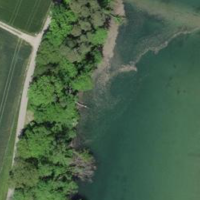
EUNIS habitat code: 15
Species observed at this site:
Corvus corone
Alcedo atthis
Sylvia borin
Botaurus stellaris
Aegithalos caudatus
Sylvia atricapilla
Larus cachinnans
Juglans regia
Poecile palustris
Larus michahellis
Cygnus olor
Ardea alba
Erithacus rubecula
Cuculus canorus
Dryocopus martius
Phoenicurus ochruros
Certhia familiaris
Periparus ater
Anas acuta
Cyanistes caeruleus
Riparia riparia
Sturnus vulgaris
Chloris chloris
Larus canus
Troglodytes troglodytes
Corvus frugilegus
Passer domesticus
Mareca penelope
Passer montanus
Turdus merula
Tachymarptis melba
Mareca strepera
Hirundo rustica
Mergus merganser
Milvus milvus
Milvus migrans
Turdus pilaris
Regulus regulus
Oriolus oriolus
Phylloscopus trochilus
Motacilla alba
Delichon urbicum
Certhia brachydactyla
Tachybaptus ruficollis
Podiceps cristatus
Actitis hypoleucos
Turdus philomelos
Fulica atra
Anas crecca
Falco subbuteo
Emberiza citrinella
Anthus spinoletta
Dendrocopos major
Turdus viscivorus
Buteo buteo
Anthus pratensis
Gallinago gallinago
Chroicocephalus ridibundus
Muscicapa striata
Phylloscopus collybita
Gallinula chloropus
Alauda arvensis
Dendrocoptes medius
Pica pica
Sitta europaea
Garrulus glandarius
Falco tinnunculus
Picus viridis
Acrocephalus scirpaceus
Ficedula hypoleuca
Motacilla cinerea
Anas platyrhynchos
Alopochen aegyptiaca
Aythya ferina
Picus canus
Aythya fuligula
Fringilla coelebs
Regulus ignicapilla
Tadorna tadorna
Coloeus monedula
Carduelis carduelis
Columba palumbus
Phalacrocorax carbo
Dryobates minor
Fringilla montifringilla
Egretta garzetta
Parus major
Columba oenas
Anser anser